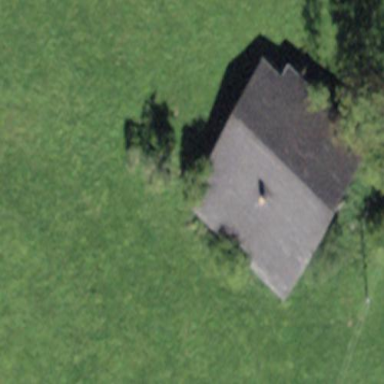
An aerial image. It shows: Farm building.